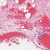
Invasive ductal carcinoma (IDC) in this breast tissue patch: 0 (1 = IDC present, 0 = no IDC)